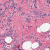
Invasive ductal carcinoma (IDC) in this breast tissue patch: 0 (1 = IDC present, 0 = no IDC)